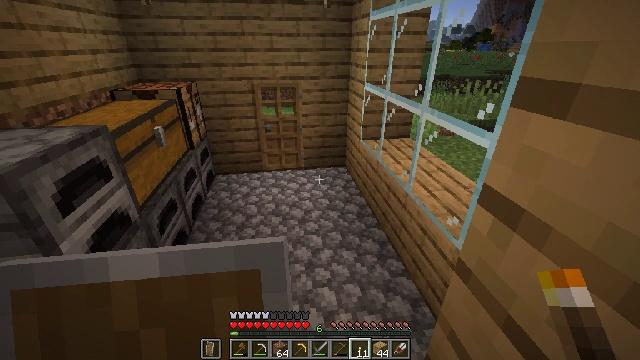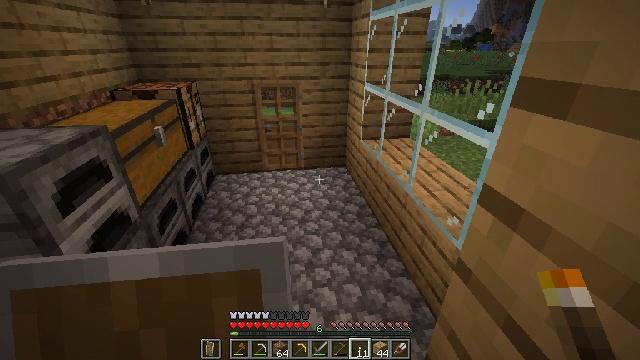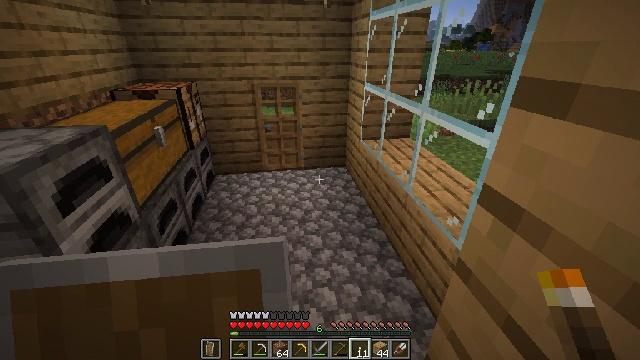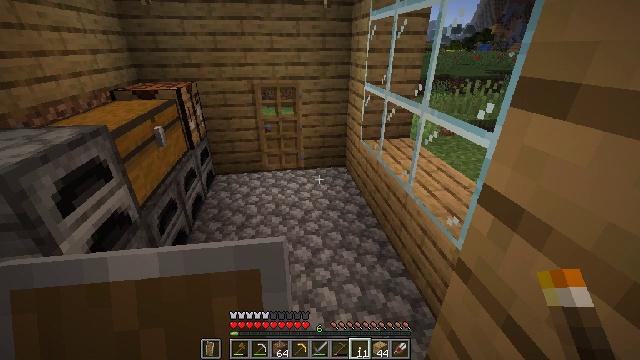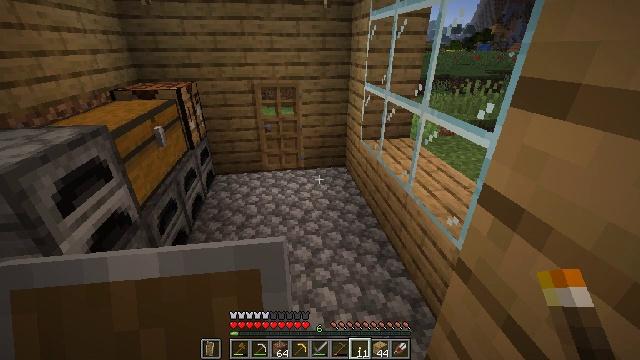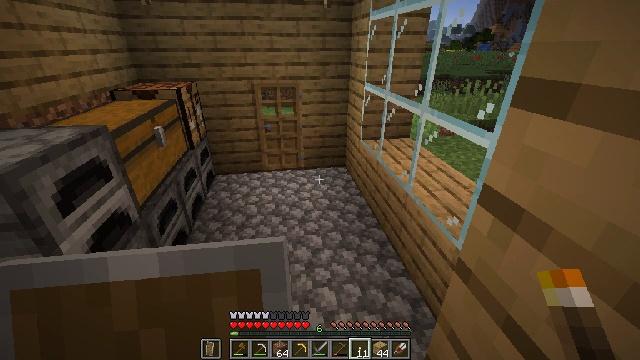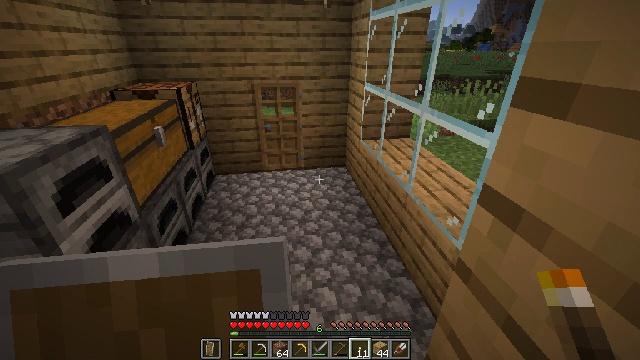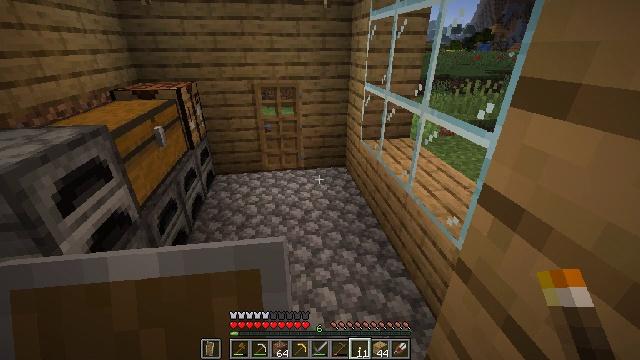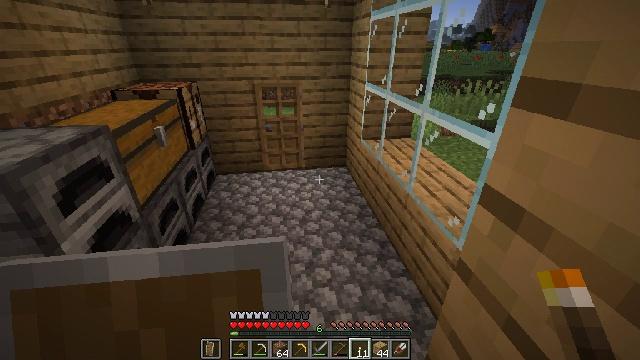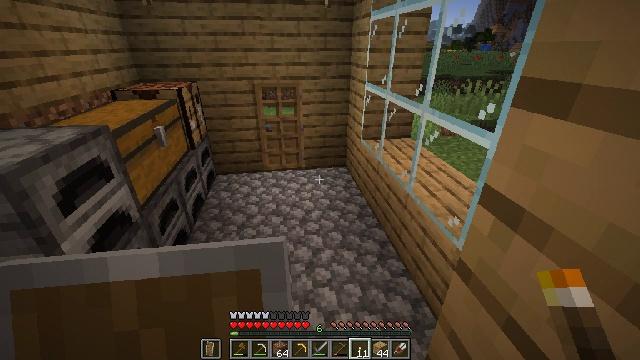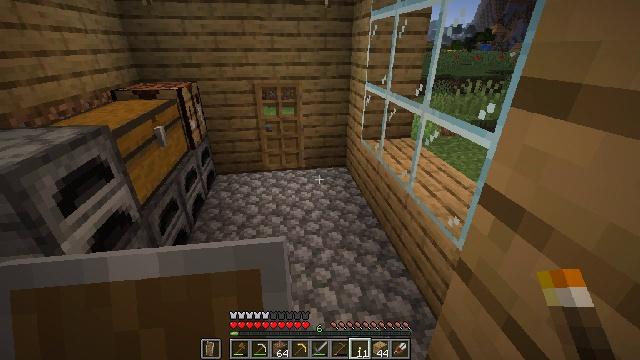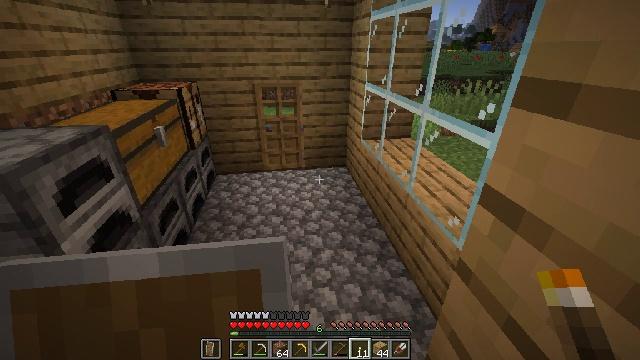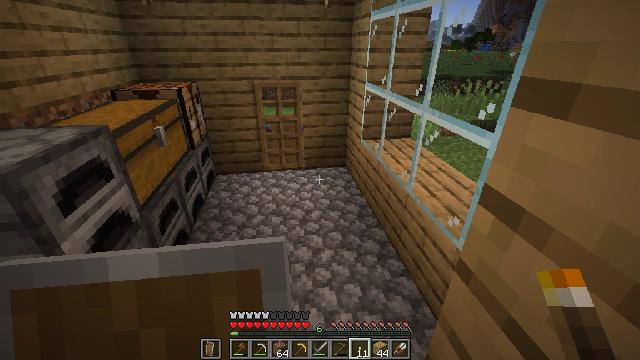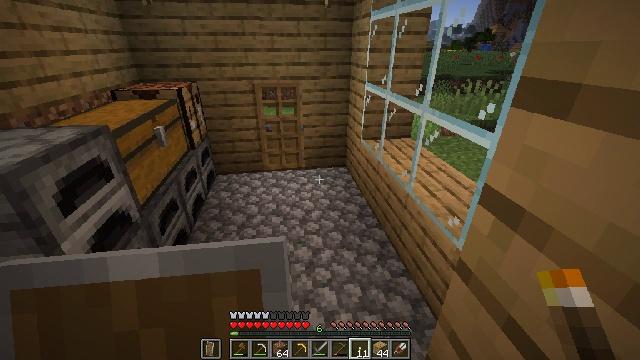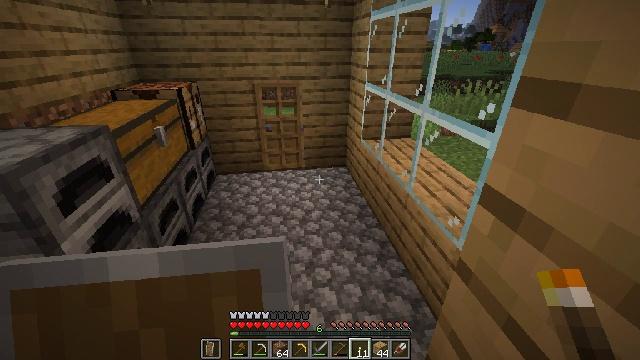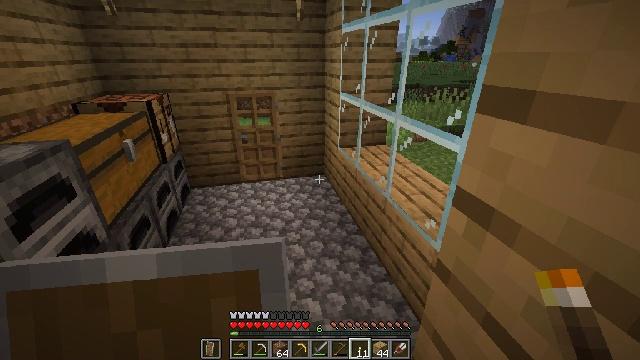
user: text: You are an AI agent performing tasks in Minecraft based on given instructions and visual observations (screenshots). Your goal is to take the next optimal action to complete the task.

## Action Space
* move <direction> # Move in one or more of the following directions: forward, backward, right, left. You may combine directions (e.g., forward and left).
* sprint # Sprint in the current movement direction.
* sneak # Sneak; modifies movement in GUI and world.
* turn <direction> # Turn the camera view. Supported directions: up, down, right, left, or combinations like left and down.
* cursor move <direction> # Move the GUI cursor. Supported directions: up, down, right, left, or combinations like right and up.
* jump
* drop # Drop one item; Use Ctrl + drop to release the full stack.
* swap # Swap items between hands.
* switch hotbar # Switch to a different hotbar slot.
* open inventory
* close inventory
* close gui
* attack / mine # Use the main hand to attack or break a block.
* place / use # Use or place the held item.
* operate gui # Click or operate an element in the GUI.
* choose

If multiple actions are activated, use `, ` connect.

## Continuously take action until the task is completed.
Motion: motion action
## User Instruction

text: Craft a golden apple.
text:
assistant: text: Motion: no_op
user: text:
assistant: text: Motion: no_op
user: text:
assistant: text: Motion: no_op
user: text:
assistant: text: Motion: no_op
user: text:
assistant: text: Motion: no_op
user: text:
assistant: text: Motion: no_op
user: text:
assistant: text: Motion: no_op
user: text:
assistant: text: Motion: no_op
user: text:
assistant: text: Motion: no_op
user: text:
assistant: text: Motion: no_op
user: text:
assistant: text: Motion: no_op
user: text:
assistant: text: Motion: no_op
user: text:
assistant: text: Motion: no_op
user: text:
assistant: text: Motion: no_op
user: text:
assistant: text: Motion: turn right and up
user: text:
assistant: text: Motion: turn right and up
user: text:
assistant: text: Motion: turn right
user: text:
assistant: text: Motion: turn right and down
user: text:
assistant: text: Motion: turn right
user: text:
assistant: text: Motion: turn right and up
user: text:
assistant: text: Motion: turn right
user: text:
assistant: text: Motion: turn right and down
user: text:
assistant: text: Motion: turn right
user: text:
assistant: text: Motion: no_op
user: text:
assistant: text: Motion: no_op
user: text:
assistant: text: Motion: move forward
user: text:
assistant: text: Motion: move forward, turn up
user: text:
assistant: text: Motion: move forward, turn left and up
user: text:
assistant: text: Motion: move forward, turn left and up, jump
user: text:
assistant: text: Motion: move forward, turn left and up, jump